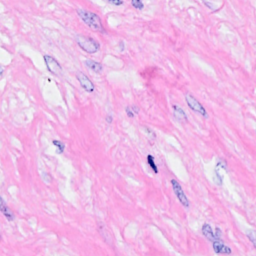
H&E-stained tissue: Breast